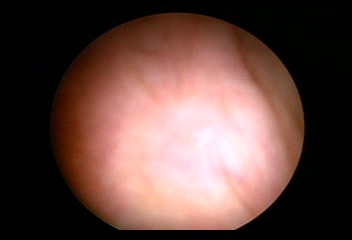
Modality: WLC
Class: Normal mucosa
Bladder cancer association: No